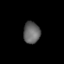
Tissue: lung
Cell type: Epithelial cells
Senescence score: 0.2333
Nuclear area (px): 354
Mean DAPI intensity: 101.025